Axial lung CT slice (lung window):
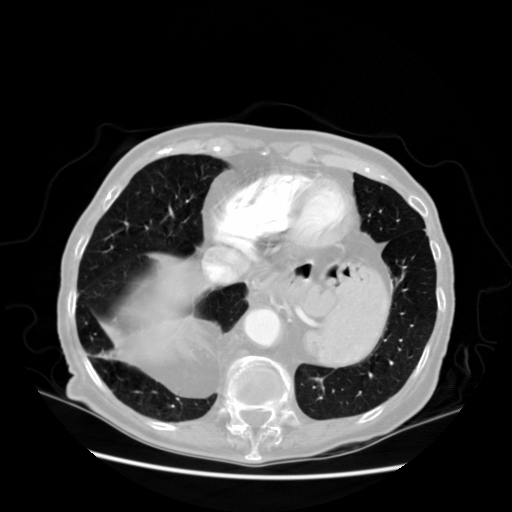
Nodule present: no